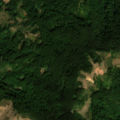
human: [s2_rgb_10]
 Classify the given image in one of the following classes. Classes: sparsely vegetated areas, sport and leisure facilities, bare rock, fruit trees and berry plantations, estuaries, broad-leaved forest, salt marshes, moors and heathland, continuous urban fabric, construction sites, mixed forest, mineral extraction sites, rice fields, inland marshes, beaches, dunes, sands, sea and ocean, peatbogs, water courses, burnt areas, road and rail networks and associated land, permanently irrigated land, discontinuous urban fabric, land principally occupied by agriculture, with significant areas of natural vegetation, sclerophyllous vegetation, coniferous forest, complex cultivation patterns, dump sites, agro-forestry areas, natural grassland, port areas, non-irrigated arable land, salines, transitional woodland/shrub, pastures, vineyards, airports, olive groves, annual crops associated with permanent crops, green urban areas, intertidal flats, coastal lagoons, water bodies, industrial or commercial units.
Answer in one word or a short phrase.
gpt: land principally occupied by agriculture, with significant areas of natural vegetation, broad-leaved forest